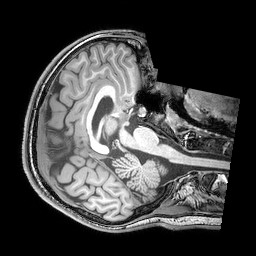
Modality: T1w
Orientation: axial
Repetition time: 0.00828 s
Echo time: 0.00388 s